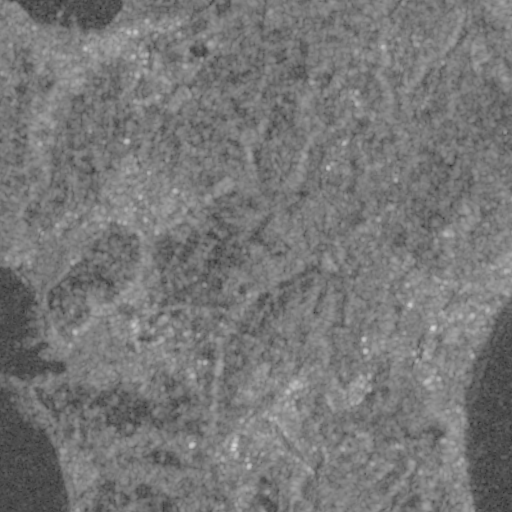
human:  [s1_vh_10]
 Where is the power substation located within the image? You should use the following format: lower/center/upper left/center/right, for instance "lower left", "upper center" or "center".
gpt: The power substation is located in the center left of the image.
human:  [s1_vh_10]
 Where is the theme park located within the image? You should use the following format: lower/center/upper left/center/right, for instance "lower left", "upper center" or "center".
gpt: The theme park is located in the upper left of the image.
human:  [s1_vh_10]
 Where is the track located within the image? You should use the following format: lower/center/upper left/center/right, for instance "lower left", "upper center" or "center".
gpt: The track is located in the lower center of the image.
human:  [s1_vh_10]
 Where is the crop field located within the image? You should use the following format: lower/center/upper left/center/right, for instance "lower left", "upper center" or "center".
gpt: There is no crop field in the image.

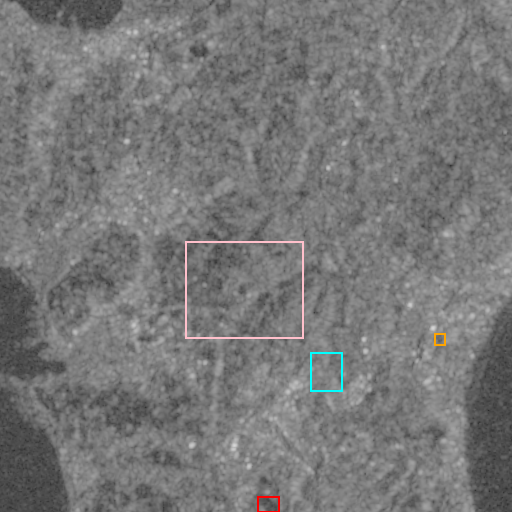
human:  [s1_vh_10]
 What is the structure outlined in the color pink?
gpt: The structure outlined in pink is a crop field.
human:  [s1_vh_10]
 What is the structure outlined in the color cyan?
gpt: The structure outlined in cyan is a park.
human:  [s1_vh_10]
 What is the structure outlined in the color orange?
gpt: The structure outlined in orange is a parking lot.
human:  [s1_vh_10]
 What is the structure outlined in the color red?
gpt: The structure outlined in red is a track.
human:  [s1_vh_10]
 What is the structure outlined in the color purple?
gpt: There is no purple outline.